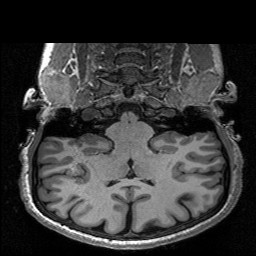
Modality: T1w
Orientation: sagittal